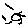
Label: sun